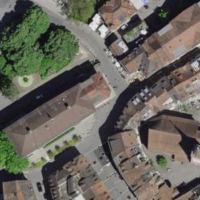
EUNIS habitat code: 54
Species observed at this site:
Cameraria ohridella
Aesculus hippocastanum